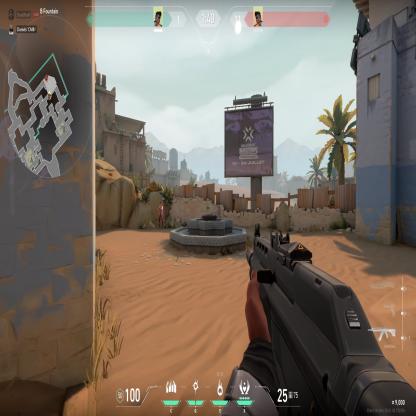
Label: enemy